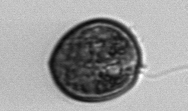
Label: Prorocentrum